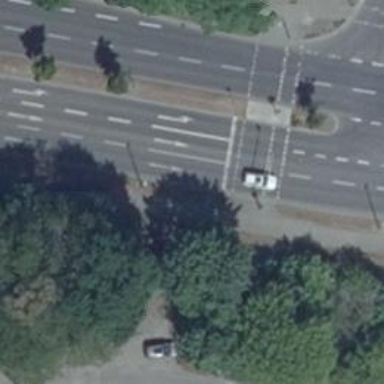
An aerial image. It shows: Path with asphalt surface for both footway and cycleway.